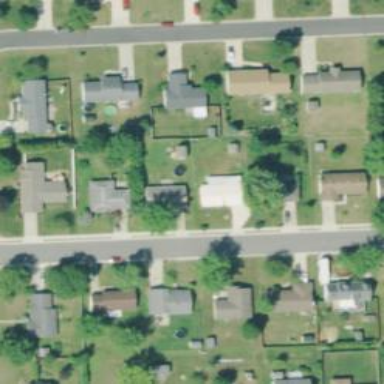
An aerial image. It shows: Neighborhood.